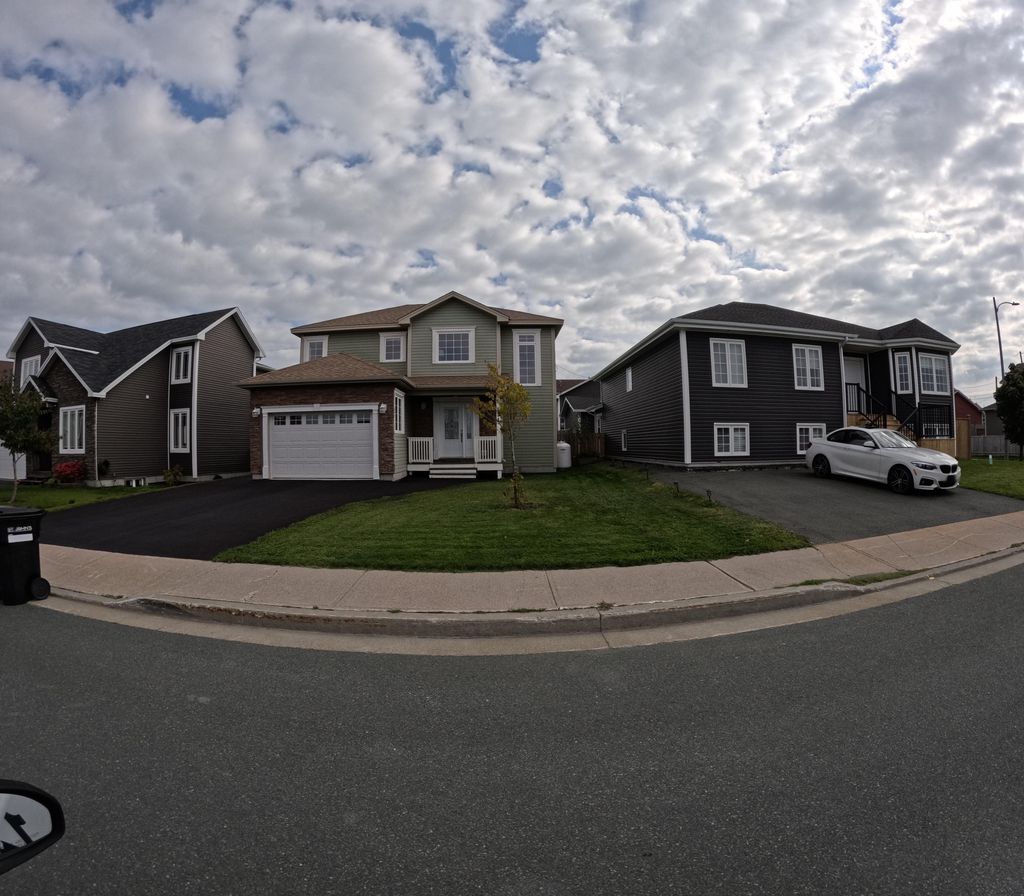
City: st_johns